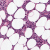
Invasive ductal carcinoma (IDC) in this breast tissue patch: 0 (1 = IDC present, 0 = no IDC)